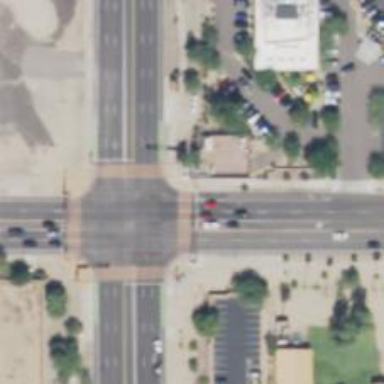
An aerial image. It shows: Solid stop line on the road.